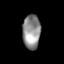
Tissue: lung
Cell type: Epithelial cells
Senescence score: 0.1408
Nuclear area (px): 597
Mean DAPI intensity: 142.836